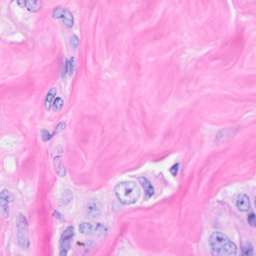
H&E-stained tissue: Breast